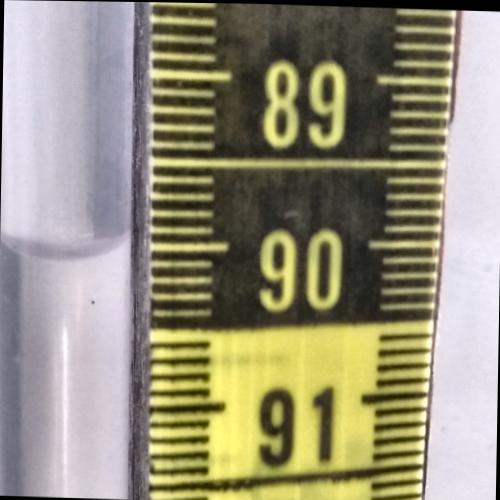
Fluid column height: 90.0 cm